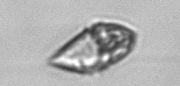
Label: Gyrodinium